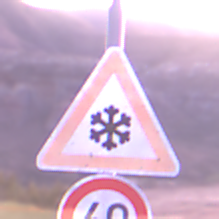
Verkehrszeichen: SchneeOderEisglaette
Zusatzzeichen unten: Geschwindigkeit60
Umgebung: Outdoor, Nature
Tageszeit: Dawn
Wetter: PartlyCloudy
Licht: Natural
Jahreszeit: NotSpecified
Kontrast: MediumContrast